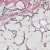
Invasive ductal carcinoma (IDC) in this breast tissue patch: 0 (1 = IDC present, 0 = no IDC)